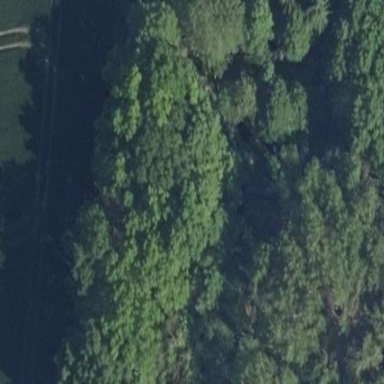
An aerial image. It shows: Mixed woodland with various types of leaves.